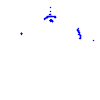
Particle: pion